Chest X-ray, PA view. Patient: 9 years old, sex M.
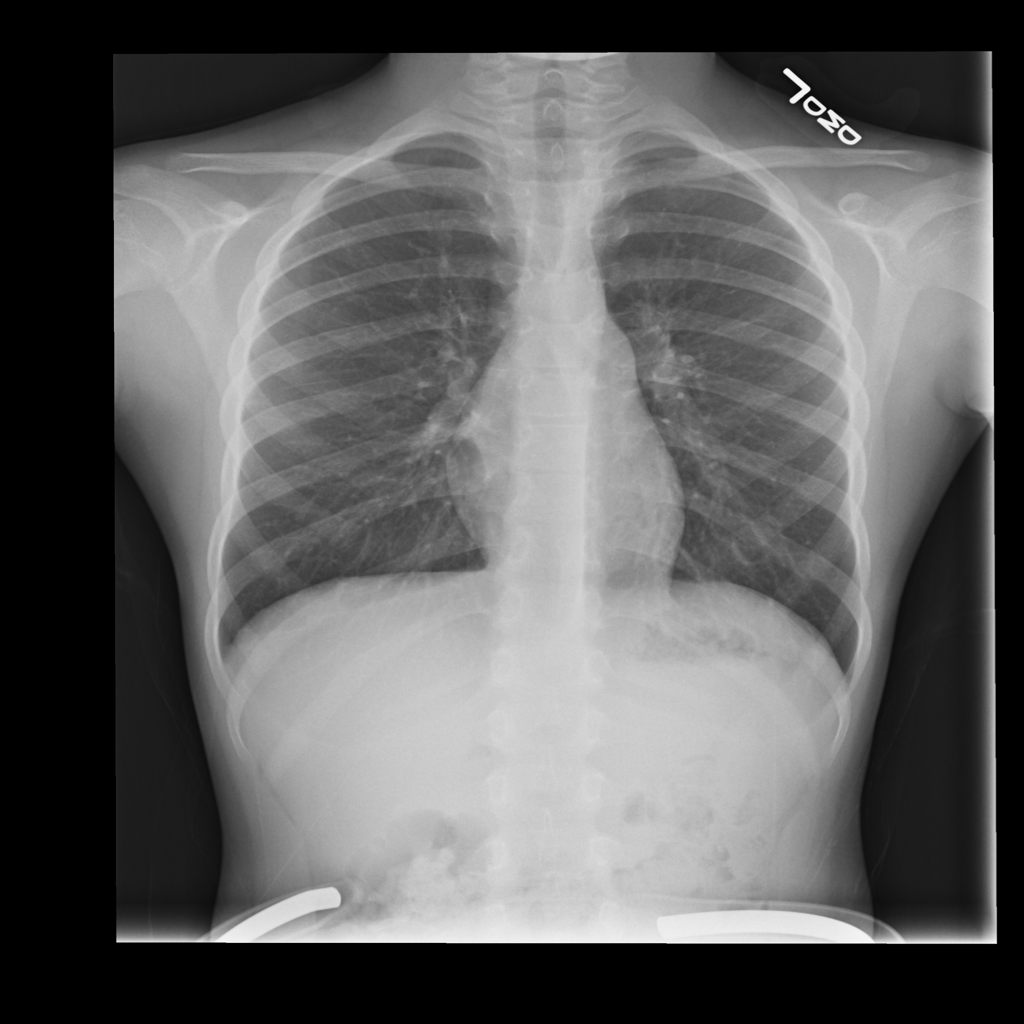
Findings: No Finding